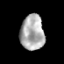
Tissue: prostate
Cell type: T cells
Senescence score: 0.3531
Nuclear area (px): 823
Mean DAPI intensity: 173.45